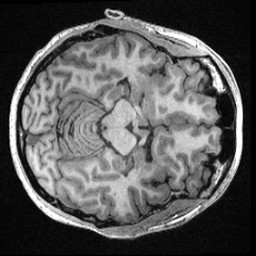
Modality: T1w
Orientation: axial
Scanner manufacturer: ge
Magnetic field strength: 3 T
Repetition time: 0.006736 s
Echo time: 0.002996 s